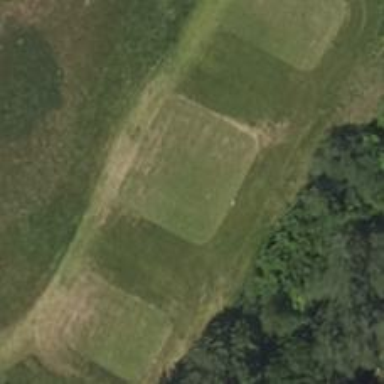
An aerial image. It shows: Golf tee.